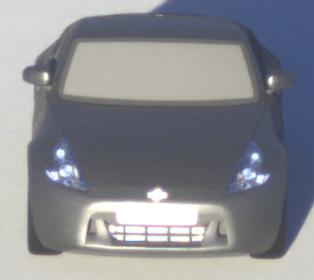
Make: Nissan
Model: 370Z Coupé
Detailed model: 370Z (Z34) Coupé
Model produced from: 2009/12
Model produced until: 2013/03
Doors: 3
Color: gray
Road condition: dry road
Daytime: sunrise or sunset
Contrast: high contrast